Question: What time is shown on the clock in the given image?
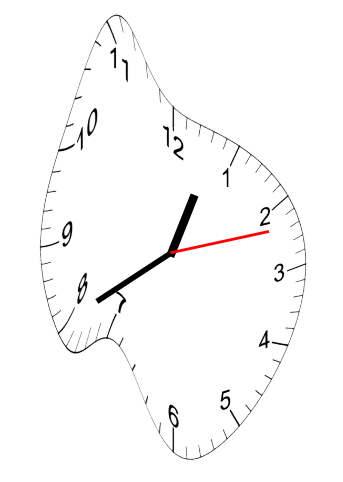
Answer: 12:40:12